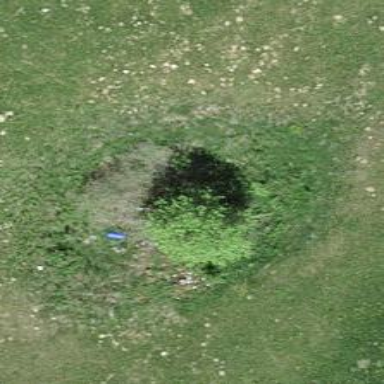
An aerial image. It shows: Sinkhole in natural setting.